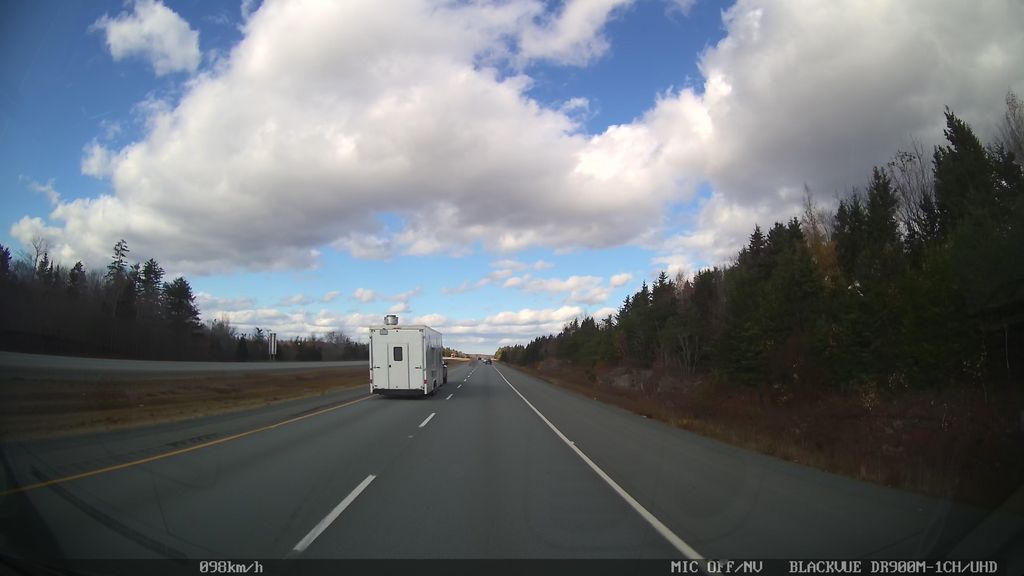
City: halifax